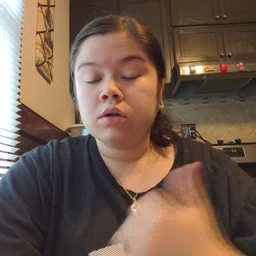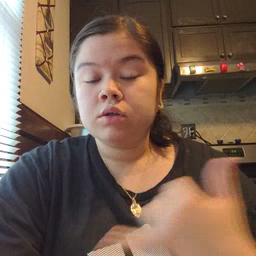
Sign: callonphone